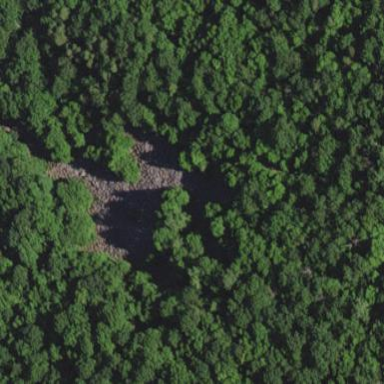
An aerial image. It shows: Natural scree.